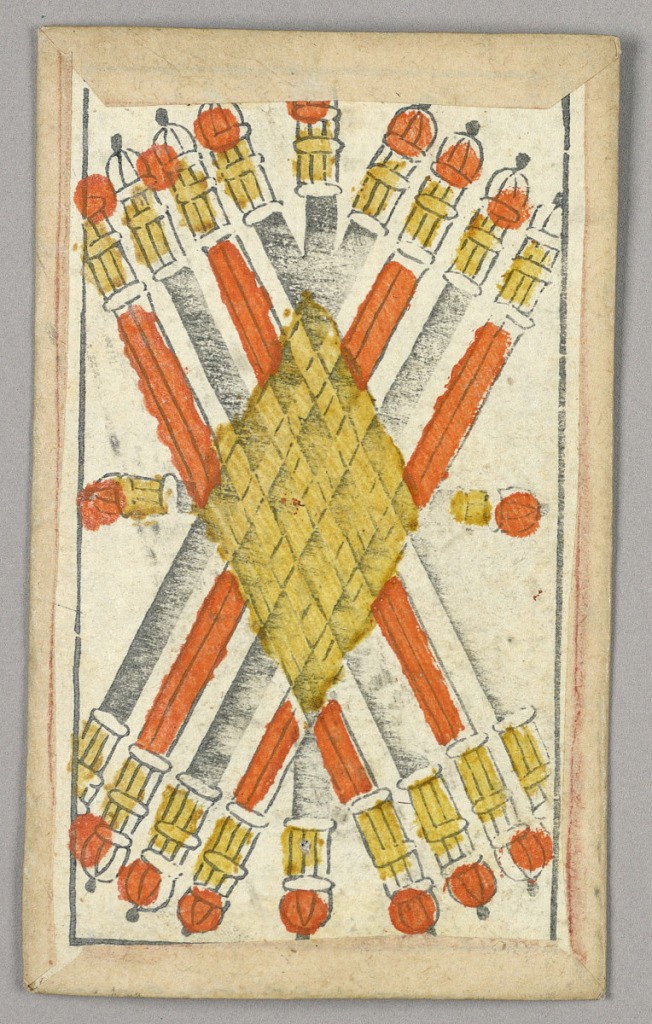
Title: Minchiate (Tarot) Playing Card
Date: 17th century
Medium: Stencil-colored woodblock print
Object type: Playing card
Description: Part of a set of Italian Minchiate playing cards.